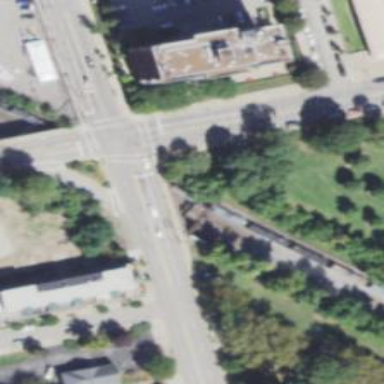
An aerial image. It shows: Railway signal.